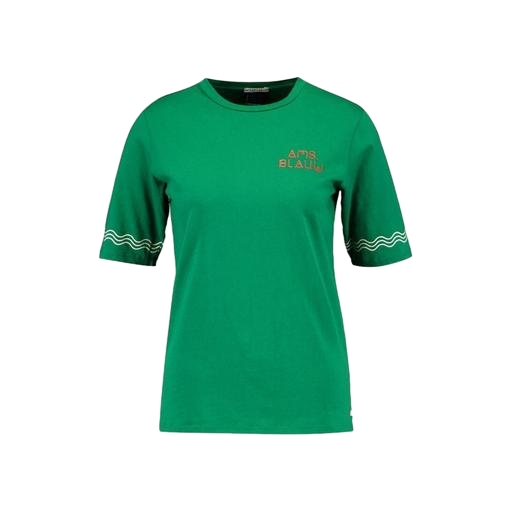
t-shirt green, green women's t-shirt, green print t-shirt, white background